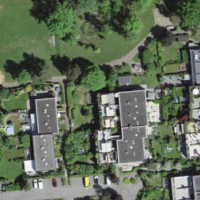
EUNIS habitat code: 55
Species observed at this site:
Veronica filiformis
Plantago lanceolata
Amelanchier ovalis
Cardamine pratensis
Geranium sanguineum
Lapsana communis